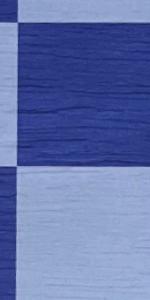
Label: Empty